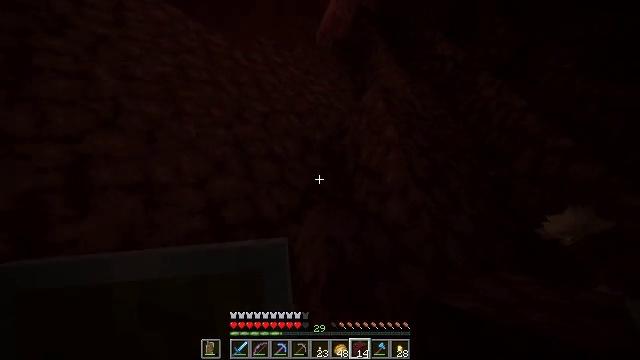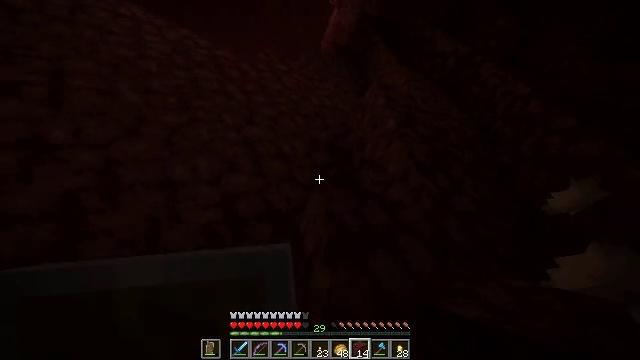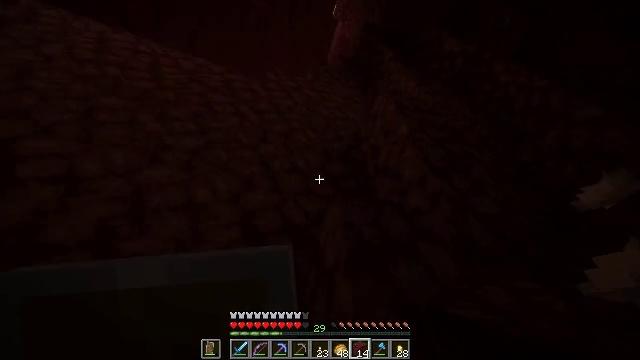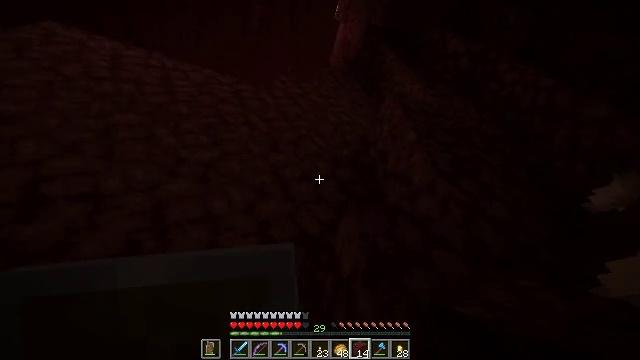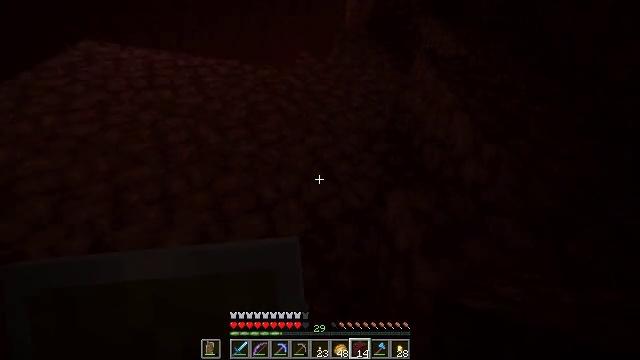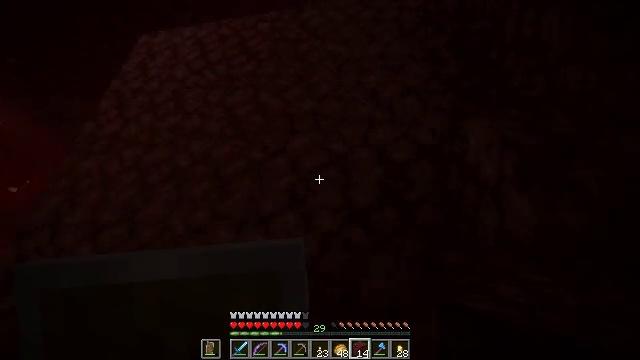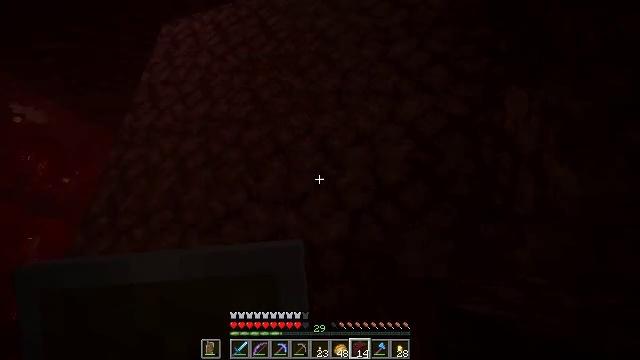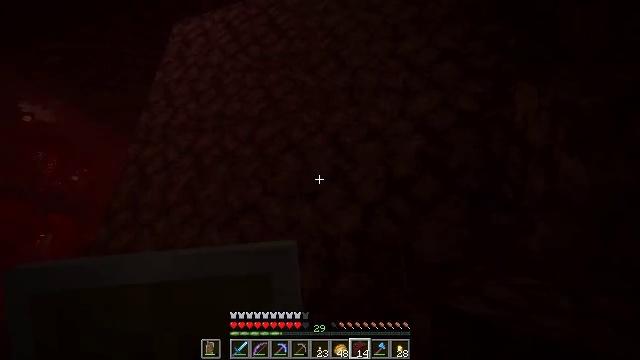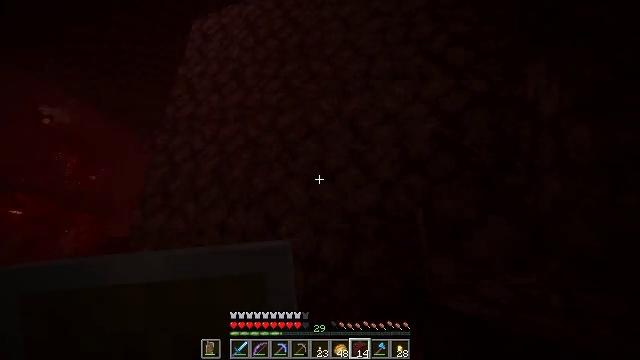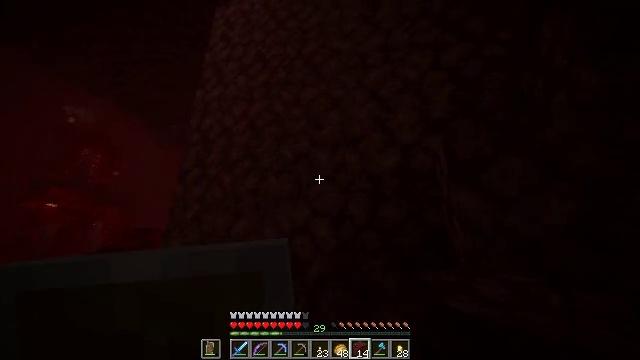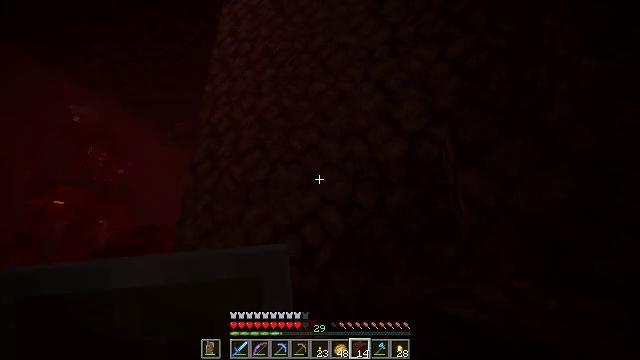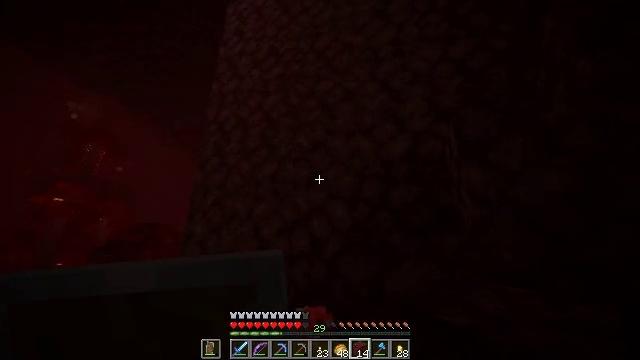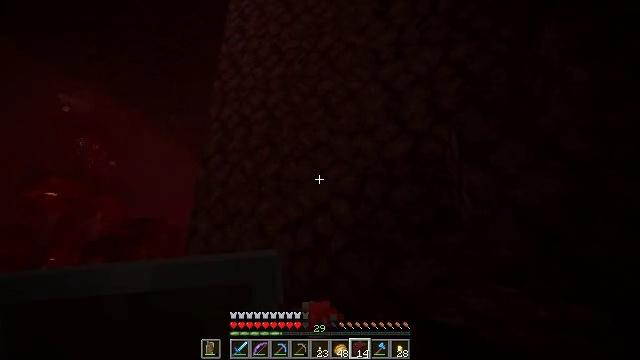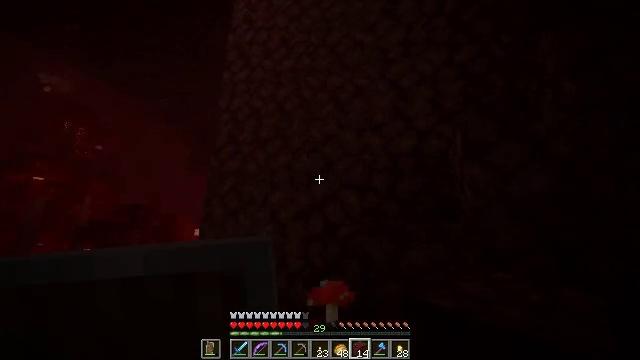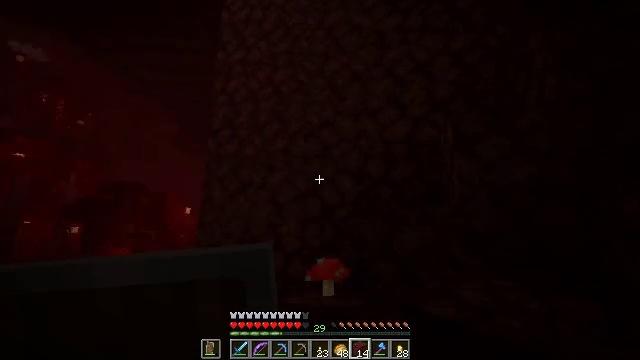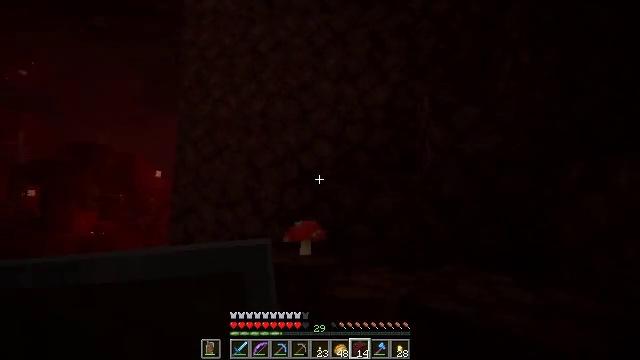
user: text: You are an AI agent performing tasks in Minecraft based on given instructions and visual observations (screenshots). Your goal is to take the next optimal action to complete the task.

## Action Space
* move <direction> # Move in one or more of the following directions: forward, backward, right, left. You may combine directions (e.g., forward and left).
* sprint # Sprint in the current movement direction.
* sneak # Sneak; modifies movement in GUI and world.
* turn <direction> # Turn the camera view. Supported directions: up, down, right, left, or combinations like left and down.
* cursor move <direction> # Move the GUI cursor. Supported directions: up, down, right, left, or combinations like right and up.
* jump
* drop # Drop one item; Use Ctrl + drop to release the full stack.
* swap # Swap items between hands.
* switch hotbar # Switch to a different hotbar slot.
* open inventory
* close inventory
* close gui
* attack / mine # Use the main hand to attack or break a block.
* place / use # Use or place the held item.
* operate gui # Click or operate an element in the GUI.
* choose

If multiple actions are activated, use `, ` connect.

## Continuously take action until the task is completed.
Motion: motion action
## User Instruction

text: Break the red mushroom to collect it.
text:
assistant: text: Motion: turn left and up
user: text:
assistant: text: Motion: move back and move left, turn left and up
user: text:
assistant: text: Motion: move back and move left, turn left
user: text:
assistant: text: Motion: move back and move left, turn left and down
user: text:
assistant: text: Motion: move back and move left, turn left and down
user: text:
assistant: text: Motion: move back and move left, turn left and down
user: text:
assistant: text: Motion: move back and move left, turn left
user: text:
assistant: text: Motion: move back and move left, turn left
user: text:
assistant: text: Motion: move back and move left, turn left and down
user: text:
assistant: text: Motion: move back and move left
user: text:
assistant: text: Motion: move back and move left
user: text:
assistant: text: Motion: move back and move left, turn right
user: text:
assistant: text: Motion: move back and move left, turn right and down
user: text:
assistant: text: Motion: move back, turn right and down
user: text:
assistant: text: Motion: turn right and down
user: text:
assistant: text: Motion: turn right and down
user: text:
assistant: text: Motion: turn right
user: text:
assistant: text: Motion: turn right and up
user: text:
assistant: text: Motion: turn up
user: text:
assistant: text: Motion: no_op
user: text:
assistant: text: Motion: no_op
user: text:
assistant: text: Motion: move forward and move right, turn right
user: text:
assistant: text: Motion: move forward and move right
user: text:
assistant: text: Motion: move forward
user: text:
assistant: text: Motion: no_op
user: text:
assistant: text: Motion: no_op
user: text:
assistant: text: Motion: no_op
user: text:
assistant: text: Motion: no_op
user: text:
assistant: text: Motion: no_op
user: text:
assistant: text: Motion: no_op